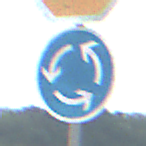
Verkehrszeichen: Kreisverkehr
Zusatzzeichen oben: Stop
Umgebung: Outdoor, Nature
Tageszeit: SunriseSunset
Wetter: PartlyCloudy
Licht: Natural
Jahreszeit: NotSpecified
Kontrast: LowContrast